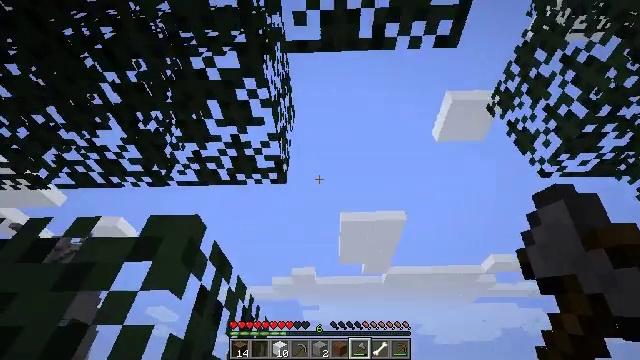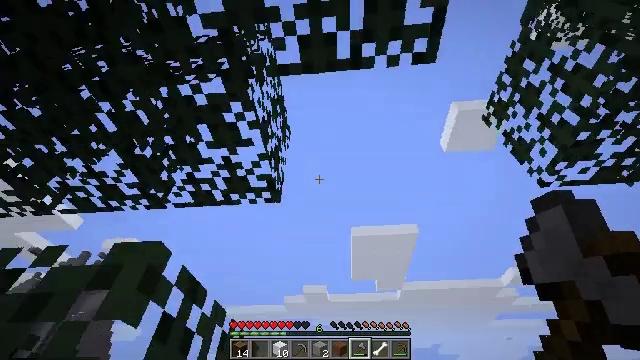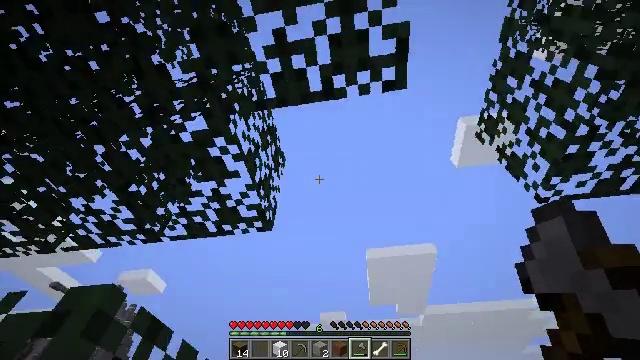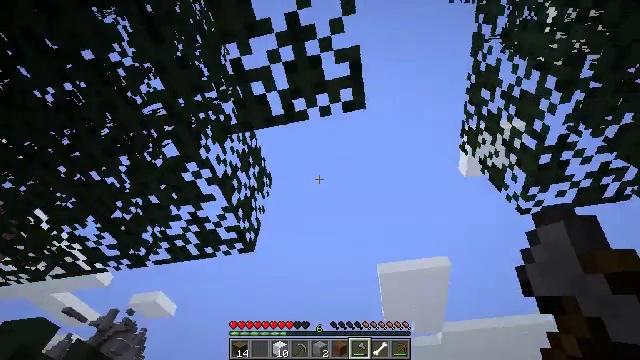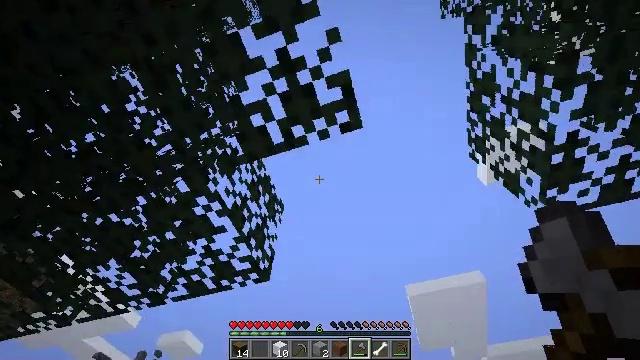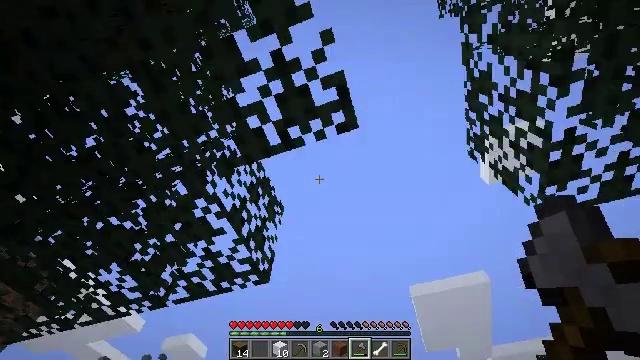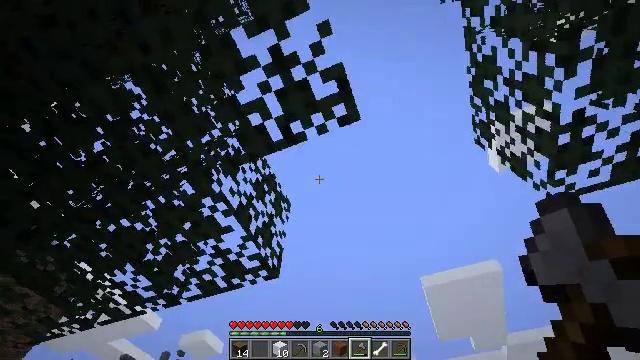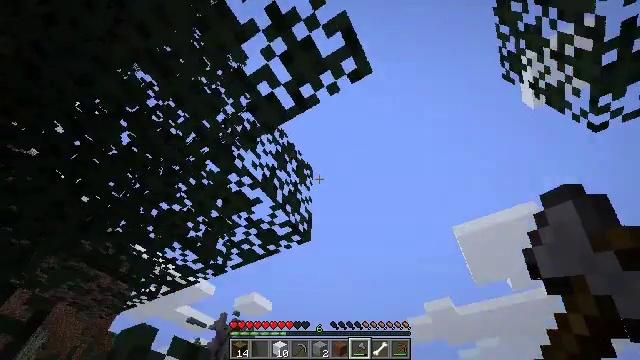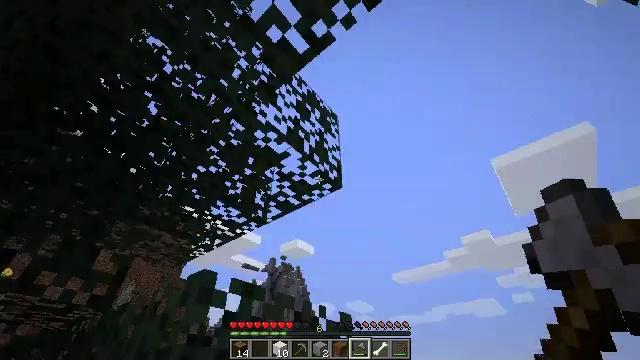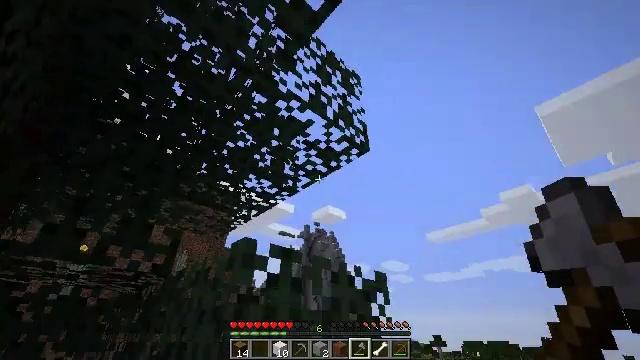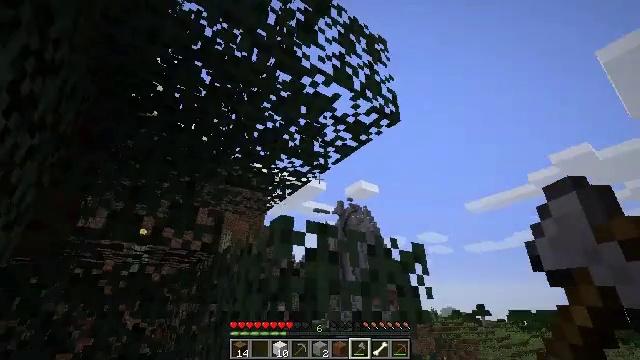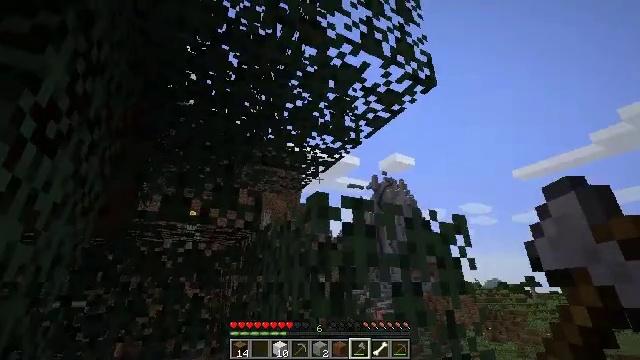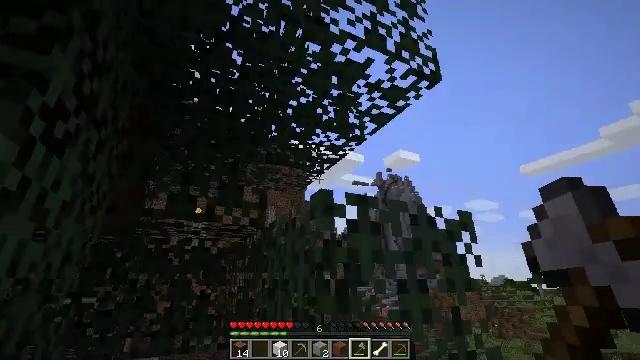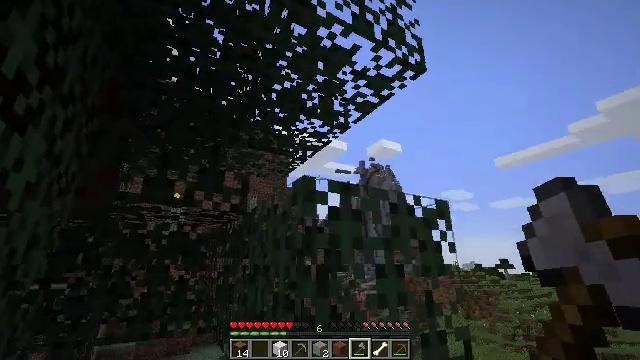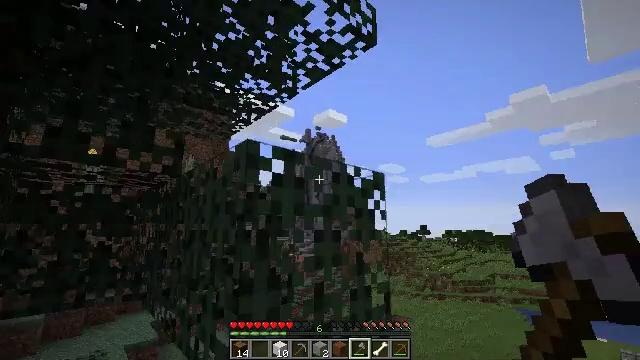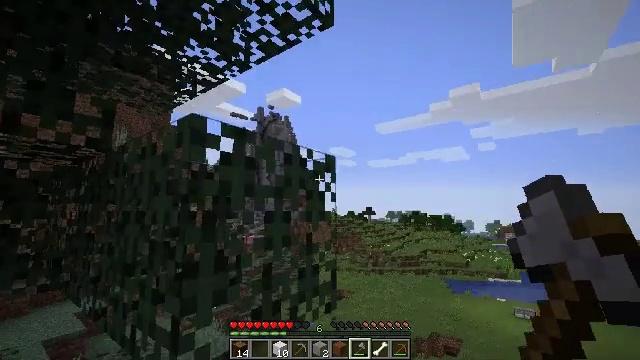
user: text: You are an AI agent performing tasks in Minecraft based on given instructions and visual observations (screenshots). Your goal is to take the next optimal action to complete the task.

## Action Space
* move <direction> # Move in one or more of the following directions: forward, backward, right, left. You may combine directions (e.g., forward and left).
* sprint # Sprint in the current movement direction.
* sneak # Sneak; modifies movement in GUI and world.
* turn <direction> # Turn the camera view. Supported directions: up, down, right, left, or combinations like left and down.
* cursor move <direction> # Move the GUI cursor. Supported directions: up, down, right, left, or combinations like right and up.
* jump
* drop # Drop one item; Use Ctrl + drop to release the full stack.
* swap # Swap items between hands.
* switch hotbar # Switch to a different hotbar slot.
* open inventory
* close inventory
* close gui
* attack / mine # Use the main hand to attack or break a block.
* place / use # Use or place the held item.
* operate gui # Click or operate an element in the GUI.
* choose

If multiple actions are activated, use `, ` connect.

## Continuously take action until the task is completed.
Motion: motion action
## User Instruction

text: Break the spruce leaves to clear the area.
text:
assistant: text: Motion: move right, turn left and up
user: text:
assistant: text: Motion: move right, turn left and up
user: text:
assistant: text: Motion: turn left and up
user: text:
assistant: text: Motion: turn left and up
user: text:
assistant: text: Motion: no_op
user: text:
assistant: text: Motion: turn left and down
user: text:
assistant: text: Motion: turn left and down
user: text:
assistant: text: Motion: turn left and down
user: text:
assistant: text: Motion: turn left and down
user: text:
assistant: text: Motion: turn left and down
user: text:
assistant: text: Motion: turn left and down
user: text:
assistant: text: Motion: turn left
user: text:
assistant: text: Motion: turn right and down
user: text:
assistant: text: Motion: turn right and down
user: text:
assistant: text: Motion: turn right and down
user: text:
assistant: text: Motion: turn right
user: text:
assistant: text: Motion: move left, turn right
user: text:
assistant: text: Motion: move left, turn right
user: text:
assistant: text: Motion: move left, turn right
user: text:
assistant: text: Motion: move left, turn right
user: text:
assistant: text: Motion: turn right
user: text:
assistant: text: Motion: turn right
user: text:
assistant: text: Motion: no_op
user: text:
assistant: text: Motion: no_op
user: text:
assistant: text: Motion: move left, turn right
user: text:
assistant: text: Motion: move left, turn right
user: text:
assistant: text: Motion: move left, turn right
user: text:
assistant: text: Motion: move left, turn right
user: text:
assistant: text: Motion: move back and move left, turn right
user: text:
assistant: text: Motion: move back and move left, turn right